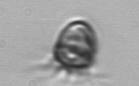
Label: Ciliophora